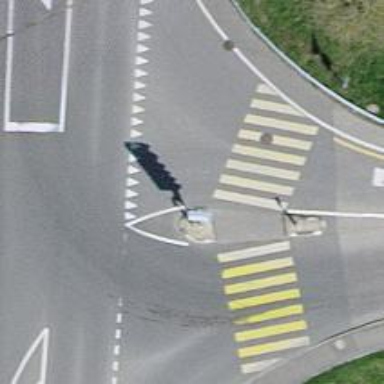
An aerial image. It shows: Zebra crossing on the road.